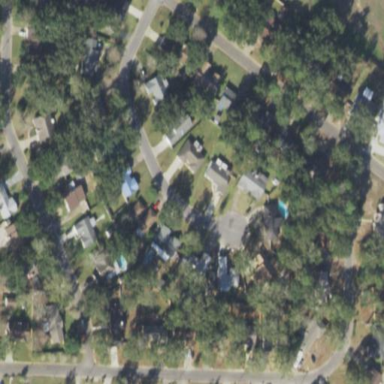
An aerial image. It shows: Residential area composed of single-family homes.